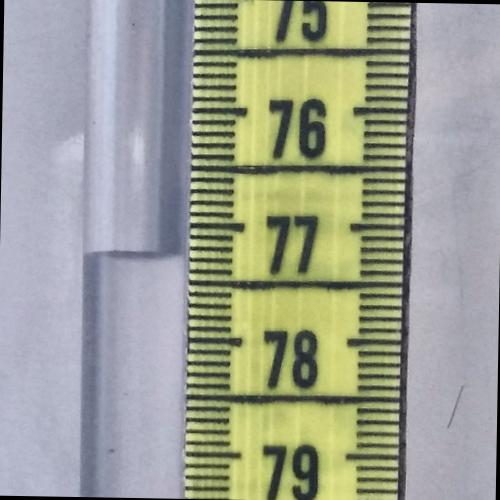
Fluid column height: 77.3 cm